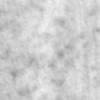
Label: no_change